Question: I have generated the following regression plot

by the code
'''
ggplot(data, aes(x=EDUCLVL , y=CUMDOSE)) +
geom_point() +
geom_smooth(method="lm", col="black") +
stat_regline_equation() +
theme_bw()
'''
I need help in 2 aspects.
1. In my x-axis I've values 5,6,10,11,12,15,16,17,18,20,21,22,23,24,25.I would like to show all the values in the x-axis, but R takes only 5 values randomly with a gap of 5, any option to get all the values somehow(irrespective of clarity or size).
2. The regression equation comes at the top left corner, I would like to place it at the top right corner, any option available to define the equation at the side of choice?
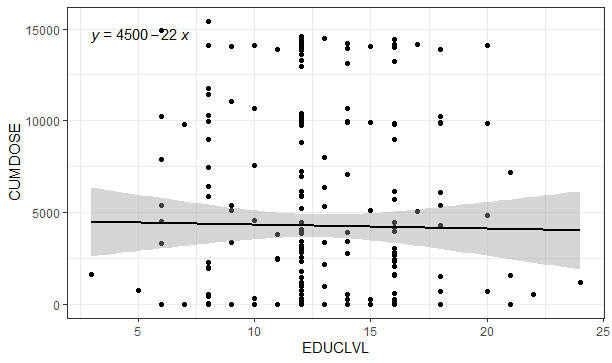
Answer: You haven't posted your data, but here is a solution using 'mtcars' that you can tweak to your needs.:
'''
ggplot(mtcars, aes(x=mpg , y=cyl)) +
geom_point() +
geom_smooth(method="lm", col="black") +
scale_x_continuous(breaks = round(seq(min(mtcars$mpg), max(mtcars$mpg), by = 2),1)) +
stat_regline_equation(label.x = 28, label.y = 9) +
theme_bw()
'''
<URL>